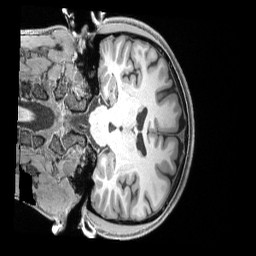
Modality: T1w
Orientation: coronal
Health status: healthy
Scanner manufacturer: siemens
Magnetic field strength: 3 T
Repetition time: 2.4 s
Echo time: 0.00222 s